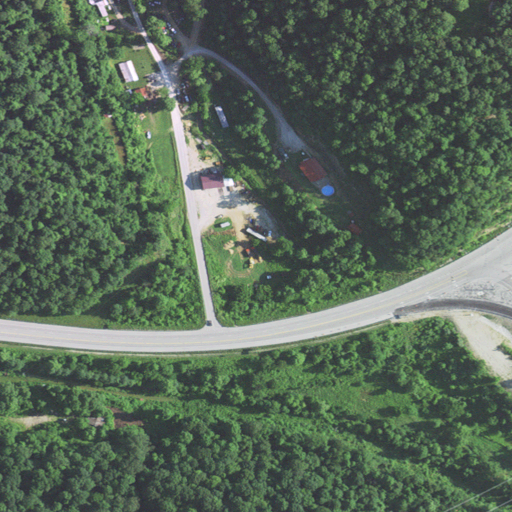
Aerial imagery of valley in Kentucky named Finger Board Hollow containing deciduous forest, low intensity development, medium intensity development, pasture, open development, mixed forest, and high intensity development